Interaction volume radius: 10 \u00c5
Interaction volume height: 15 \u00c5
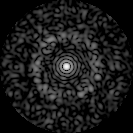
Disorder parameter: 0.8043